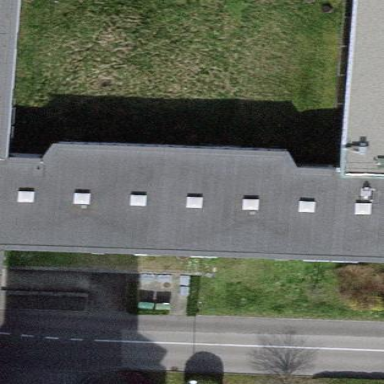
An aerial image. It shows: Flat-roofed university building.